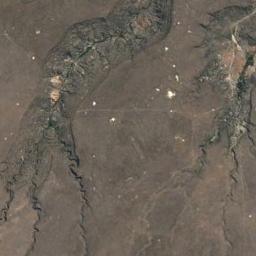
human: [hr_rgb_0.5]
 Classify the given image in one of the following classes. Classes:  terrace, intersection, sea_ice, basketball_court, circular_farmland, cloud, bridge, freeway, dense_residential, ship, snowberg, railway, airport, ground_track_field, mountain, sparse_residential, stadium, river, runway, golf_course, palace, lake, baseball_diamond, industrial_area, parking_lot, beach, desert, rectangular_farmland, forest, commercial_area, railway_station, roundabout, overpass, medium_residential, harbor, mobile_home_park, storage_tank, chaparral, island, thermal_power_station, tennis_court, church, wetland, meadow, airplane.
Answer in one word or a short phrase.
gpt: desert